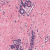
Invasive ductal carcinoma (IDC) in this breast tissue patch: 0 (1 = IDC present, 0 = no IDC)